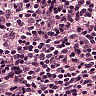
Metastatic tissue present: no